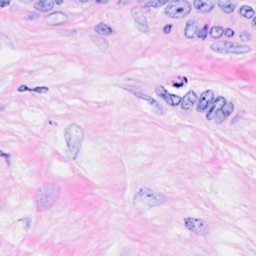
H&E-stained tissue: Breast